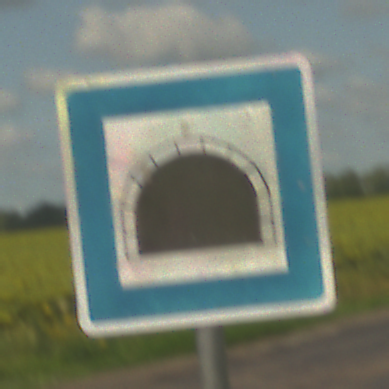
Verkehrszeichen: Tunnel
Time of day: Midday
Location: Outdoor (RoadRail)
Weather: PartlyCloudy
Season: NotSpecified
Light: Natural